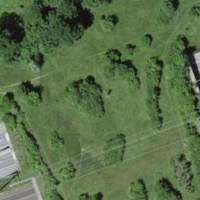
EUNIS habitat code: 57
Species observed at this site:
Phaneroptera falcata
Pseudochorthippus parallelus
Polyommatus icarus
Gomphocerippus rufus
Himantoglossum hircinum
Chorthippus biguttulus
Roeseliana roeselii